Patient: sex M, age 65
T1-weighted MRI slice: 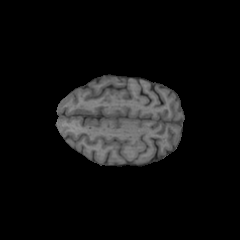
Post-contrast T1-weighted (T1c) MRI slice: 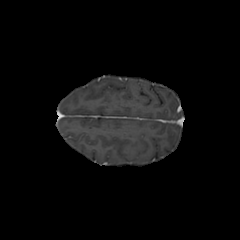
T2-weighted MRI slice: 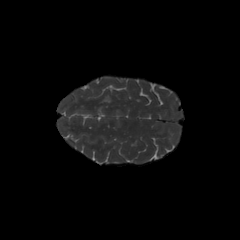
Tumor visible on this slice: no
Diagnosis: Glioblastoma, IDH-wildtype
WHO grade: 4